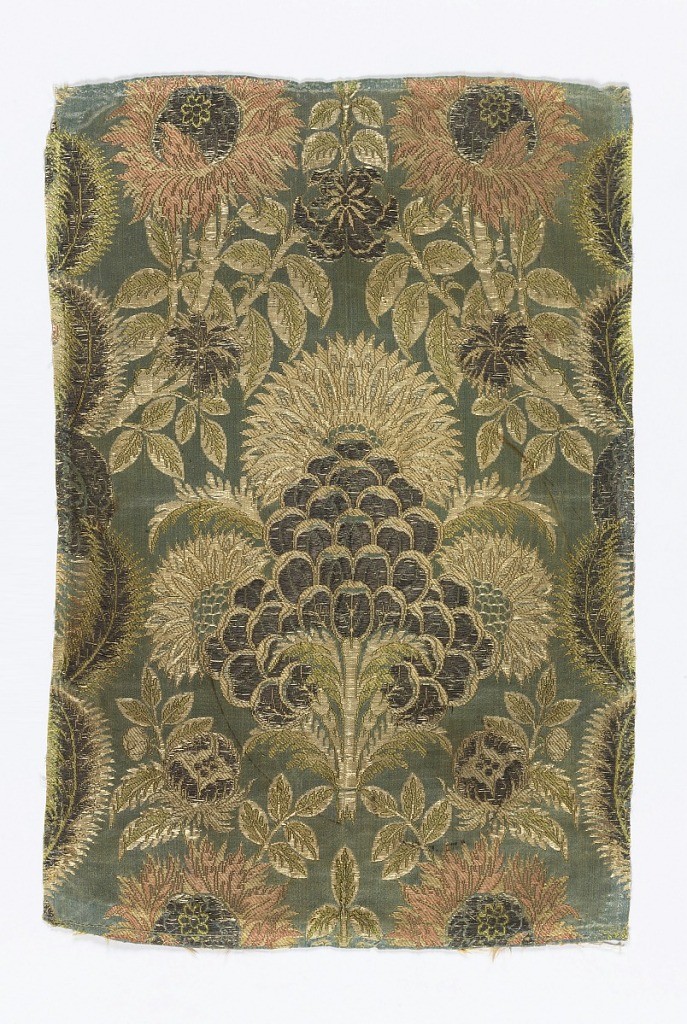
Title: Fragment
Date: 1700–1750
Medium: silk, silver foil on silk thread Technique: woven
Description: Fragment of rectangular doily of compound satin, brocaded: Same material and facing as 1951-112-14.  Slightly different metallic galloon.